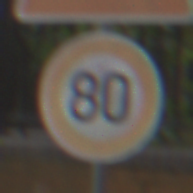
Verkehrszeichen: Geschwindigkeit80
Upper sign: FlugbetriebLinks
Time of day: MorningAfternoon
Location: Outdoor (Urban)
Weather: Overcast
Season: NotSpecified
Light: Natural